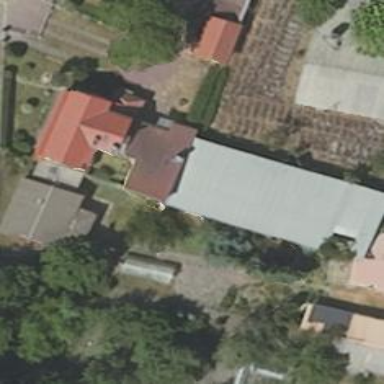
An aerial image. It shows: Shed building.